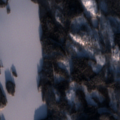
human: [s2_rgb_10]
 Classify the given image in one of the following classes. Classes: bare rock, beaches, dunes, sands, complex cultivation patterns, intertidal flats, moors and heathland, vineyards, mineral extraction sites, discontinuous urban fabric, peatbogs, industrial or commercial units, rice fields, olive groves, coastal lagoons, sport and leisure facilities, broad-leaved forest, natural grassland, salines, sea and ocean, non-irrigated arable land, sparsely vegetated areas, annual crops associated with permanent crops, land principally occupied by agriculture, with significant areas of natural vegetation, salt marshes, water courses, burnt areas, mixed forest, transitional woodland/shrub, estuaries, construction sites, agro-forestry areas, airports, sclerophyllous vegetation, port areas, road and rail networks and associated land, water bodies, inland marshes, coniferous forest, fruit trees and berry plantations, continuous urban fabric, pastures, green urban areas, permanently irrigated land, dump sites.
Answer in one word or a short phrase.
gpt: broad-leaved forest, coniferous forest, mixed forest, transitional woodland/shrub, water bodies